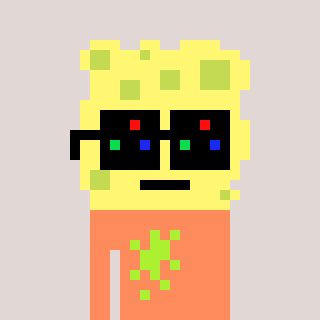
a pixel art character with square black sunglasses, a sponge-shaped head and a peachy-colored body on a warm background